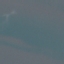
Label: SeaLake